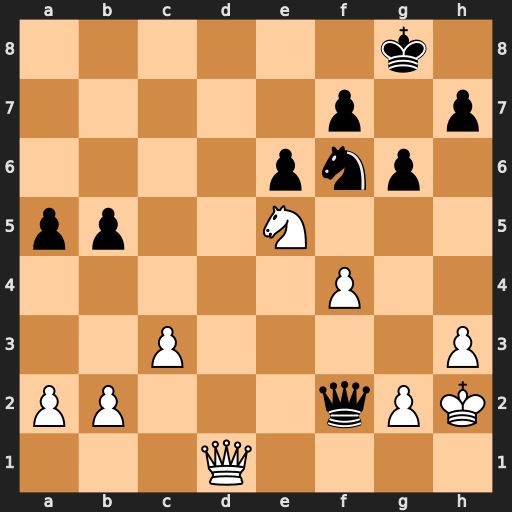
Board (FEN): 6k1/5p1p/4pnp1/pp2N3/5P2/2P4P/PP3qPK/3Q4
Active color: w
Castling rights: -
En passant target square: -
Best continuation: Qd8+ Kg7 Qxf6+ Kxf6 Ng4+ Kf5 Nxf2